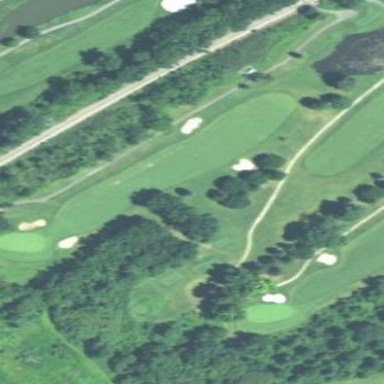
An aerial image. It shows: Golf fairway in the image.